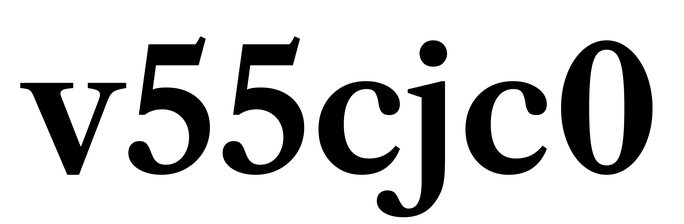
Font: LibreCaslonText_SemiBold